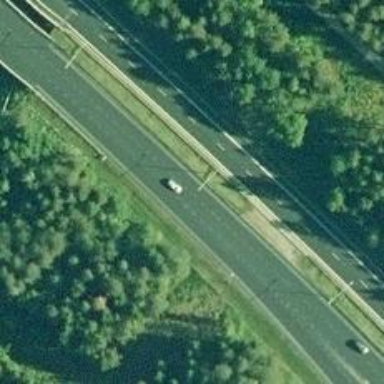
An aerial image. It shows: Motorway junction.